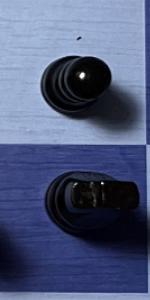
Label: Knight_Black